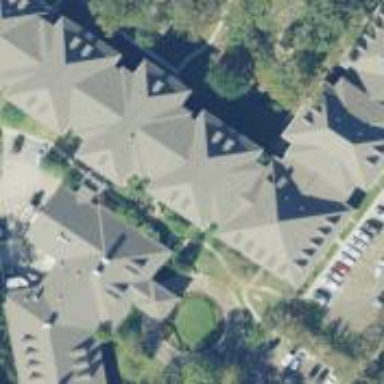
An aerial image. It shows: Nursing home building.